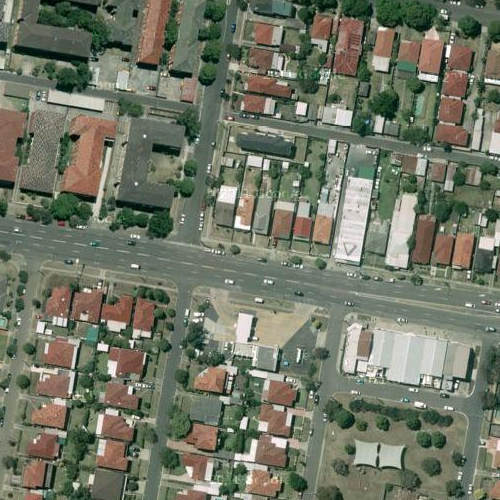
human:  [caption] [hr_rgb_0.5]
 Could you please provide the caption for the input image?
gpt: This is a residential area with many houses neatly arranged and divided into rectangles by some roads .

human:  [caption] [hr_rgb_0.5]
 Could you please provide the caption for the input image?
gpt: A residential area with many houses arranged neatly .

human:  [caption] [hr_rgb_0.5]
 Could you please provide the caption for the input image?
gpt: Many houses arranged densely and divided into rectangles by some roads .

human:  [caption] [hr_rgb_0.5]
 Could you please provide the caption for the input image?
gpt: Lots of houses arranged neatly in the residential area and divided into rectangles by some roads .

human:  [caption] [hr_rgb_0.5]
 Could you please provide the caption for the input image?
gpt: There are many houses arranged neatly and divided into rectangles by some roads .